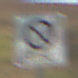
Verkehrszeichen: EndeEingeschraenktesHalteverbotZone
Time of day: MorningAfternoon
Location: Outdoor (Nature)
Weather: Overcast
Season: NotSpecified
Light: Natural